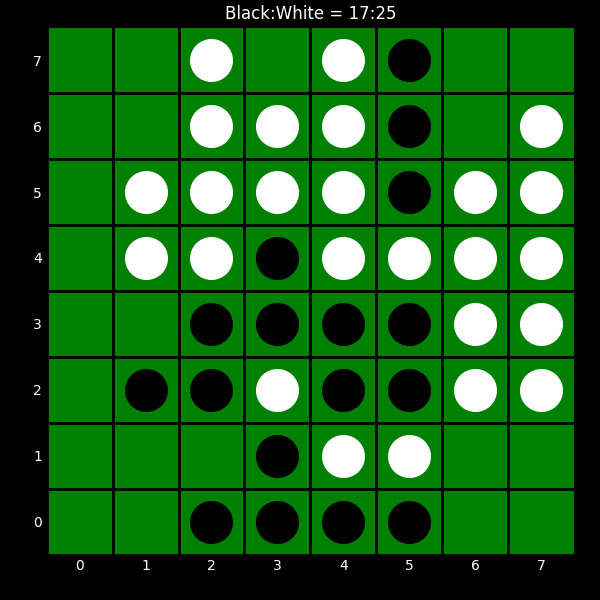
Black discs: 17
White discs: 25